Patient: sex F, age 67
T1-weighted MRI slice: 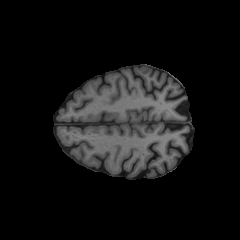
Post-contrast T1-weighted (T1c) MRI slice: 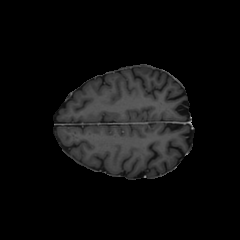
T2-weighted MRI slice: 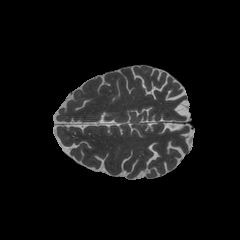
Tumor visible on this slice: no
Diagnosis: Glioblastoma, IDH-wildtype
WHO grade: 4